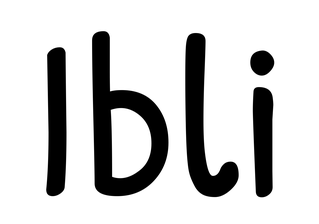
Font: PatrickHand-Regular